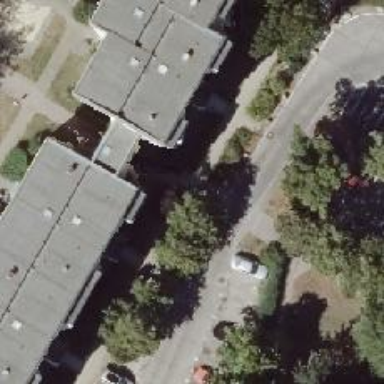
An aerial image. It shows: Footway.